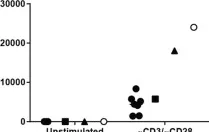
(C) Function of the patient's helper cell differentiation was tested by measuring the cytokines for the Th1 (IFNgamma, TNFalpha), Th2 (IL-13), and Th17 (IL-17) in the supernatant of anti-CD3/anti-CD28-stimulated T cells as determined by Luminex (eBioscience, San Diego, CA, USA).
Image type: pathology (immunostaining)